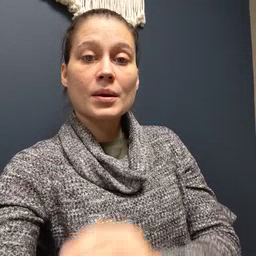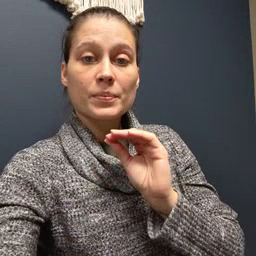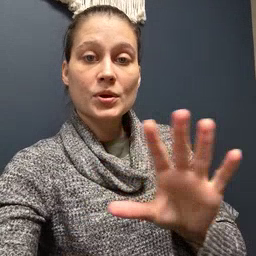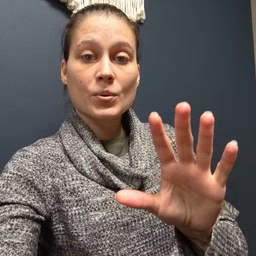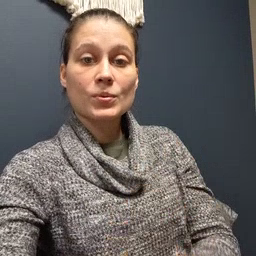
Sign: blow